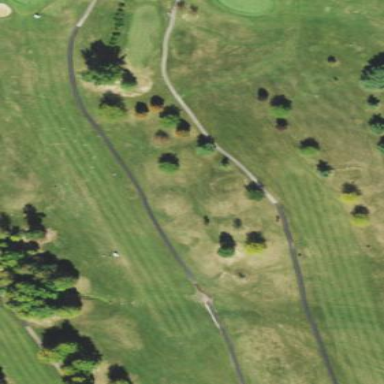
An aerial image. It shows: Scenic golf fairway.